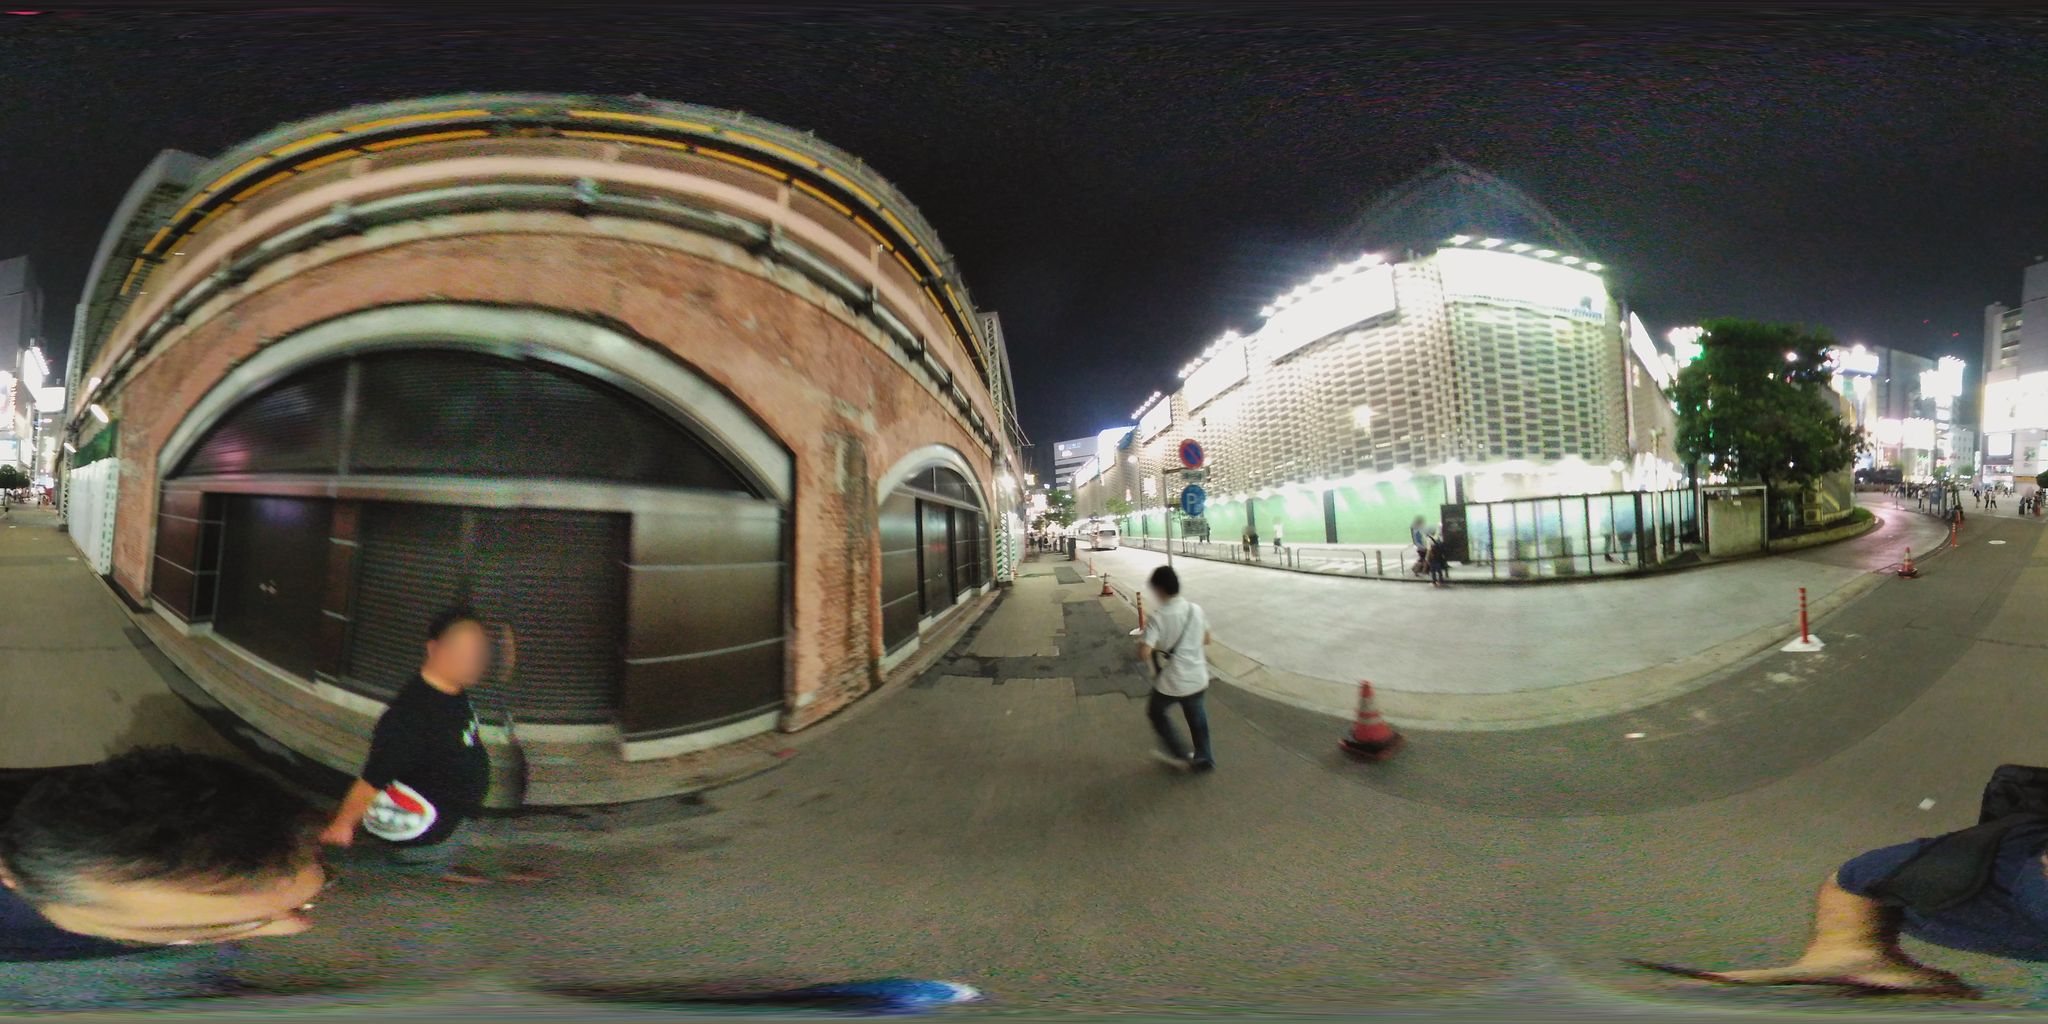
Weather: clear
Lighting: day
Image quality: slightly poor
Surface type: cycling surface
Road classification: footway, path
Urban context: urban centre
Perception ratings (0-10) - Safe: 2, Lively: 5.4, Beautiful: 2.65, Boring: 2.89, Depressing: 3.08, Wealthy: 3.77